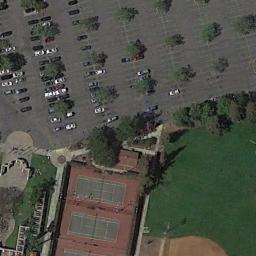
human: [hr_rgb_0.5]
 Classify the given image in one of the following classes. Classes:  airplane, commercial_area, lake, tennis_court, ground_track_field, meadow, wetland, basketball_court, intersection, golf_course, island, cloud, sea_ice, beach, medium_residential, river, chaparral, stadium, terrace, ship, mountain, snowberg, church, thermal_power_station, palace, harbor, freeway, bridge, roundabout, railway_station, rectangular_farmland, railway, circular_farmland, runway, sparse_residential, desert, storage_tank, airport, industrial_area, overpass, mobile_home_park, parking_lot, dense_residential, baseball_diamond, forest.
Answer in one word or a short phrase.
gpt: tennis_court